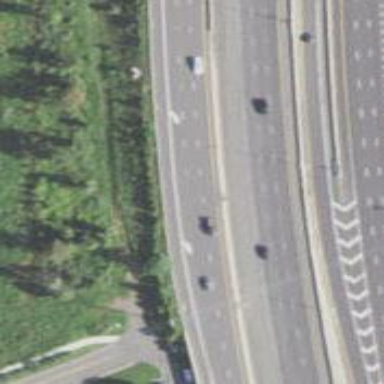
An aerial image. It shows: Motorway link.